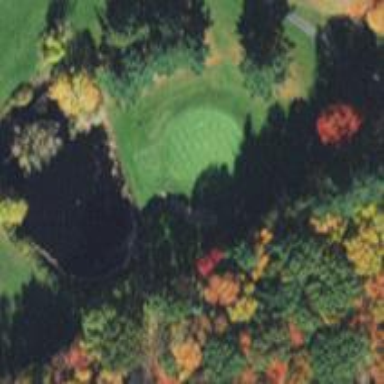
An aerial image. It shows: Golf hole.